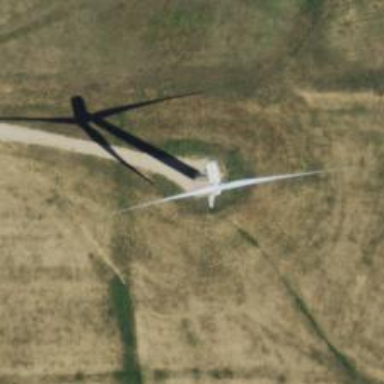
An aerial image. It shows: Wind generator with horizontal axis. The generator is wind turbine.